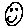
Label: smiley face